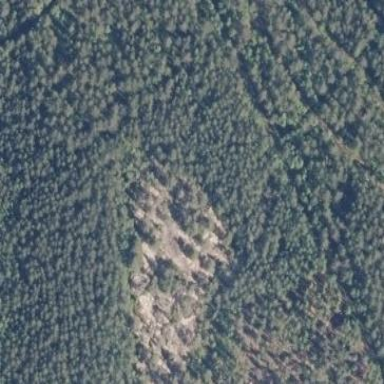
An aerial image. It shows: Landscape dominated by bare rock.